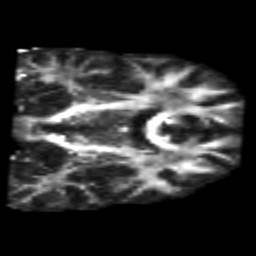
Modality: FA
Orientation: coronal
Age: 30
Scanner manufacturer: philips
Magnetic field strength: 3 T
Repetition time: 8.569 s
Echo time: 0.1273 s